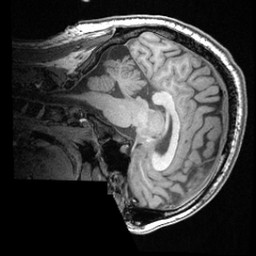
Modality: T1w
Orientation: sagittal
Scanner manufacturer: ge
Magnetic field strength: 3 T
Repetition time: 0.008572 s
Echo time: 0.003384 s